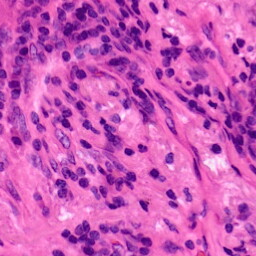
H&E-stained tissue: Lung